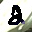
Label: 2